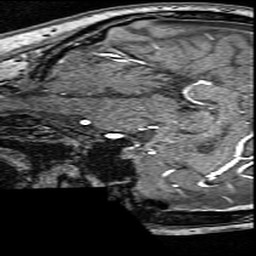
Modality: angio
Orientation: sagittal
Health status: ill
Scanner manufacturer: siemens
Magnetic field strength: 3 T
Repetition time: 0.023 s
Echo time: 0.00418 s